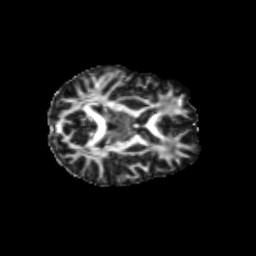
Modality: FA
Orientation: axial
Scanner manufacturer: siemens
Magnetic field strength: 3 T
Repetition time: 9.2 s
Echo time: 0.084 s